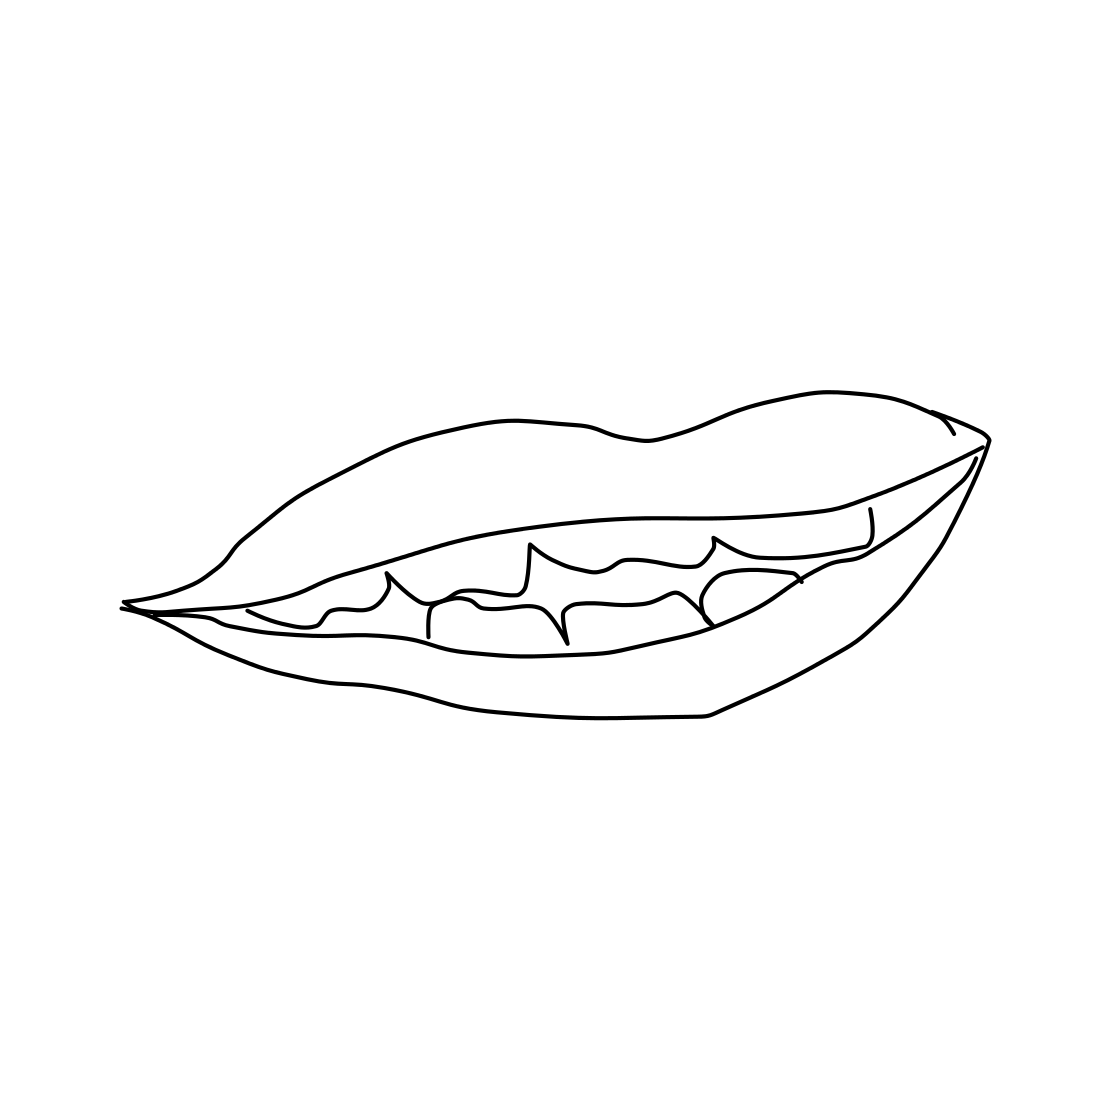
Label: mouth